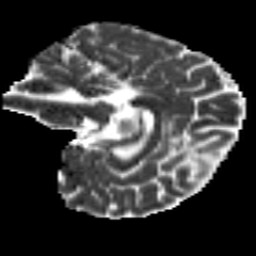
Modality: MD
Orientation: sagittal
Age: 23
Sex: female
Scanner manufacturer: siemens
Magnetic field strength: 3 T
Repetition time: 8.8 s
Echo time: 0.085 s